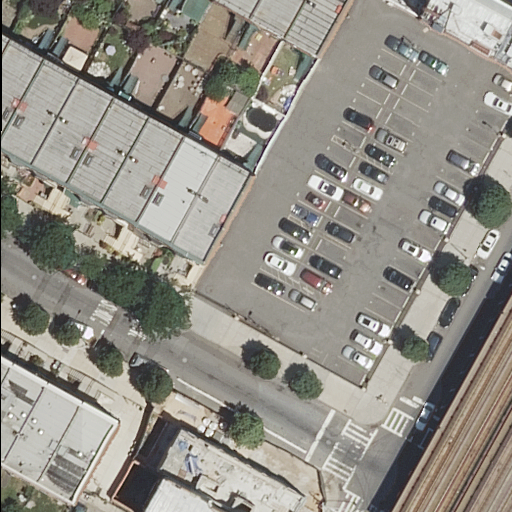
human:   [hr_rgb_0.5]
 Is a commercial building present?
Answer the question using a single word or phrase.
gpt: no

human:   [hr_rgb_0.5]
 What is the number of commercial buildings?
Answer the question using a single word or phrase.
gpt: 0

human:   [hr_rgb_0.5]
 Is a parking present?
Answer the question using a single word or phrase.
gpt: yes

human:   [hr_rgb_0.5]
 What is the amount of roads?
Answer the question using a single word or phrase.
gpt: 4

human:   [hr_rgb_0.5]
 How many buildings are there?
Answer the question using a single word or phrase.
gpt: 20

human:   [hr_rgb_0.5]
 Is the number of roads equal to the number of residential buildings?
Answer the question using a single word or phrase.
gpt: no

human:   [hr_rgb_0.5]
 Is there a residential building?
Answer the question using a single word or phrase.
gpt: yes

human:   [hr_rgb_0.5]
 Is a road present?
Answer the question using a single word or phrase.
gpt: yes

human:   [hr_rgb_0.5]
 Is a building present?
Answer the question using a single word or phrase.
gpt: yes

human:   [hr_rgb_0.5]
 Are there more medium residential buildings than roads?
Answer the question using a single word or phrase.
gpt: yes

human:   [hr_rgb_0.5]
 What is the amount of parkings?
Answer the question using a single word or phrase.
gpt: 1

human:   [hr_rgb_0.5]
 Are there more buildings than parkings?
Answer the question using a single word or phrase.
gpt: yes

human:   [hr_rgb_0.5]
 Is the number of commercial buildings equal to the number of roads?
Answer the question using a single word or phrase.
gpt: no

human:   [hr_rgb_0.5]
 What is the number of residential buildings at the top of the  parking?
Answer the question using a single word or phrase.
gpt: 6

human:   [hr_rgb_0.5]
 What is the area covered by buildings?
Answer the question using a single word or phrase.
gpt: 3935m2

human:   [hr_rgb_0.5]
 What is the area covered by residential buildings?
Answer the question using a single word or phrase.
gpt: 3935m2

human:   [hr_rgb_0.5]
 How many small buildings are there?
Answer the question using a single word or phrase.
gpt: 6

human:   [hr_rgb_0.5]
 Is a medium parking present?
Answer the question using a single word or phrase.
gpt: no

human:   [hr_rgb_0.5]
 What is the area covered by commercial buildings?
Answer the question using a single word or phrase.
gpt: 0m2

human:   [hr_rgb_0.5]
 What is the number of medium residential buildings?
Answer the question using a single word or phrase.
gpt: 13

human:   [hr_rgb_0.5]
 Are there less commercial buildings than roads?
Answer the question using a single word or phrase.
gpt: yes

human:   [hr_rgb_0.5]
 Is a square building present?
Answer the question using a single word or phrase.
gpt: no

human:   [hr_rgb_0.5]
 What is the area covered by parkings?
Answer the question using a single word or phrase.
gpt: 10m2

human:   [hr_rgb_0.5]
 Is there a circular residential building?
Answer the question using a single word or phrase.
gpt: no

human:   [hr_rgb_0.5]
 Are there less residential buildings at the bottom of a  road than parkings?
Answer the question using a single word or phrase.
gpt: no

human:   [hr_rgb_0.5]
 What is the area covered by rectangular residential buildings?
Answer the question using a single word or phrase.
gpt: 3576m2

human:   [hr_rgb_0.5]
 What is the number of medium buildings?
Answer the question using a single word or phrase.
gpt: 13

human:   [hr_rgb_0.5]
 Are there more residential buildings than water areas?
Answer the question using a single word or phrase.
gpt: yes

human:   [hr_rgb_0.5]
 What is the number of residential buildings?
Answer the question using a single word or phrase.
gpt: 20

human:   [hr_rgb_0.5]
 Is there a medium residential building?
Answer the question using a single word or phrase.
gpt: yes

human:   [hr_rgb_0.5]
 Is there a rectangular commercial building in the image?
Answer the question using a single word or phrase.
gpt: no

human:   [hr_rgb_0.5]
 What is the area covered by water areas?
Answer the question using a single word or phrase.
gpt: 0m2

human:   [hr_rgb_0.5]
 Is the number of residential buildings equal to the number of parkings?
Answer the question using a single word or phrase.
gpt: no

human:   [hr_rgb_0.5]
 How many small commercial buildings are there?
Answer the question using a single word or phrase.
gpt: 0

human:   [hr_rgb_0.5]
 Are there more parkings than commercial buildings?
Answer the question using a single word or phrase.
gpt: yes

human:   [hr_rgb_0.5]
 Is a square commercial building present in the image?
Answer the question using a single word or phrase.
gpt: no

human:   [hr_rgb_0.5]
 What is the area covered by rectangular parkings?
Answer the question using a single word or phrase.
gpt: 10m2

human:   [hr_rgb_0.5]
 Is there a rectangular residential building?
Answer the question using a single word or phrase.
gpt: yes

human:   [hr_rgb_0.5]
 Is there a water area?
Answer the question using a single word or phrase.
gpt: no

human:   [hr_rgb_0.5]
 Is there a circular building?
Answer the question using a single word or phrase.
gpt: no

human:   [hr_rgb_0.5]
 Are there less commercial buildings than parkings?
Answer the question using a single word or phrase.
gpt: yes

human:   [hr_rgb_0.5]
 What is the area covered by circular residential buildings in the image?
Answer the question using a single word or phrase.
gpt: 0m2

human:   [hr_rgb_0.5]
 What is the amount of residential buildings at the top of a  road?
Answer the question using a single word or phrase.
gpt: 13

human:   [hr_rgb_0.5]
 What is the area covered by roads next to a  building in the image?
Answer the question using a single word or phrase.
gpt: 0m2

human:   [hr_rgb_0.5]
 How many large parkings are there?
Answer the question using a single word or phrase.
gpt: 0

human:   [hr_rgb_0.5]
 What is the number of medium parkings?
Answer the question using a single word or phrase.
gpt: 0

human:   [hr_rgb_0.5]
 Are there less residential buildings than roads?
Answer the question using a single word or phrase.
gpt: no

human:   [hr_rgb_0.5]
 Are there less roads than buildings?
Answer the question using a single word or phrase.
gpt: yes

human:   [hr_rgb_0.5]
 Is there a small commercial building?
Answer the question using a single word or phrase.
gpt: no

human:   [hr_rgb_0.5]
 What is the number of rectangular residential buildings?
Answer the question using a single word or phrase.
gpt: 19

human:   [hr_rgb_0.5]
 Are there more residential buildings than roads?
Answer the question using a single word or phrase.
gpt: yes

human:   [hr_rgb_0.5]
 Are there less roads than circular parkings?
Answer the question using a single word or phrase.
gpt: no

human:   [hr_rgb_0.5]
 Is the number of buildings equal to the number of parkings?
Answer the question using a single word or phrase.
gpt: no

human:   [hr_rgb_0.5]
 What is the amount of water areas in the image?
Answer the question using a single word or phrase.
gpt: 0

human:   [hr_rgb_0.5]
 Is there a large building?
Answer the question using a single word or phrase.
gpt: yes

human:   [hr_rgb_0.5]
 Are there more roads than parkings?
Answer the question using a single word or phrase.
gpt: yes

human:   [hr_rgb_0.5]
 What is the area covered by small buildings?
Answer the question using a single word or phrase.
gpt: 331m2

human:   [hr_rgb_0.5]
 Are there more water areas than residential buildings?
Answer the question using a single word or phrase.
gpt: no

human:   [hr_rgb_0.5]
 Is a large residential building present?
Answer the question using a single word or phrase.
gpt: yes

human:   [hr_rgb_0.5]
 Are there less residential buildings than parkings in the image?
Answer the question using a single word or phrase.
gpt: no

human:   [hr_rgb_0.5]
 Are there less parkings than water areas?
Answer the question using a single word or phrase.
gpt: no

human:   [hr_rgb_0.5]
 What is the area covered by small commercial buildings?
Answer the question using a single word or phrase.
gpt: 0m2

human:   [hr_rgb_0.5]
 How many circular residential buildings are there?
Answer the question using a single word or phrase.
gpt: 0

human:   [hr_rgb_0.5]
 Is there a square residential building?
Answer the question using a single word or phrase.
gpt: no